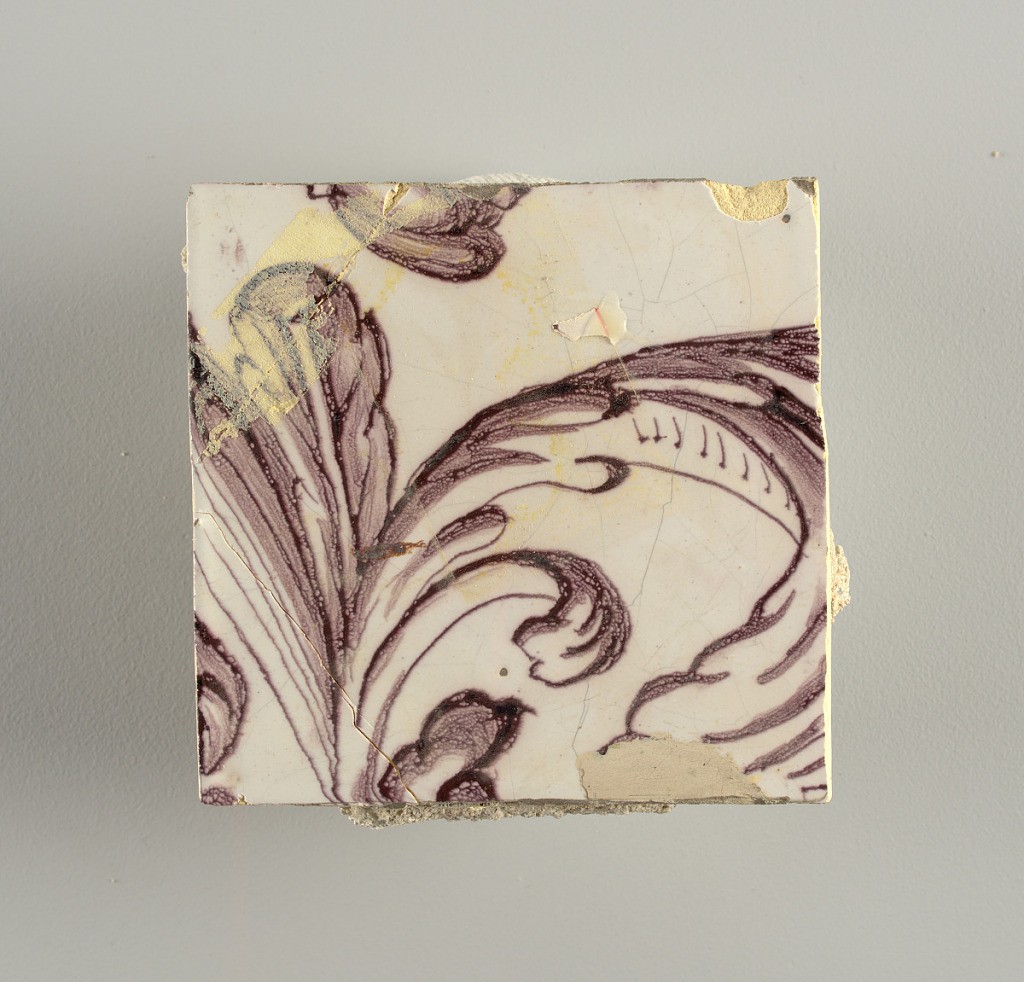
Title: Tile wall facing
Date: ca. 1725
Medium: Tin-glazed earthenware, underglaze
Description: Horizontal rectangle.  Thirty tiles wide and twenty-three tiles high with opening for fireplace eleven tiles wide and ten high.  Foliage arabesques disposed about three vertical axes from which are emphazised by urns at center and right, and at left by the figure of a standing woman carrying an infant on her arm and accompanied by two children.